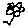
Label: flower